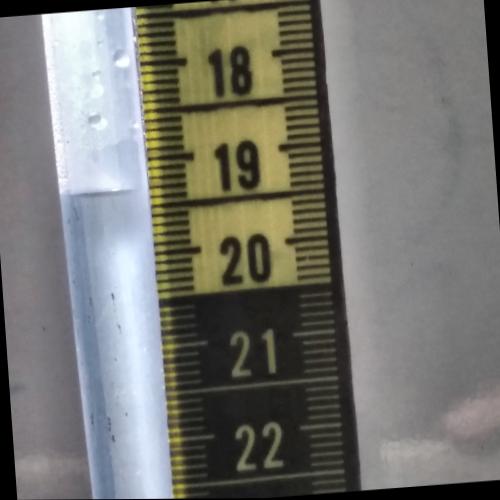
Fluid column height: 19.3 cm